Question: I have requirement to sort group summary field.
Ex. I have 3 columns in the grid.
Step 1 : I have group by Id by dragging the Id column in Group by area.
Step 2: Add Sum,Count,Average on column.
Now i want to sort sum or count or average by clicking on that ,so that the whole grouped is sorted by sum like 100,200,300.
please help

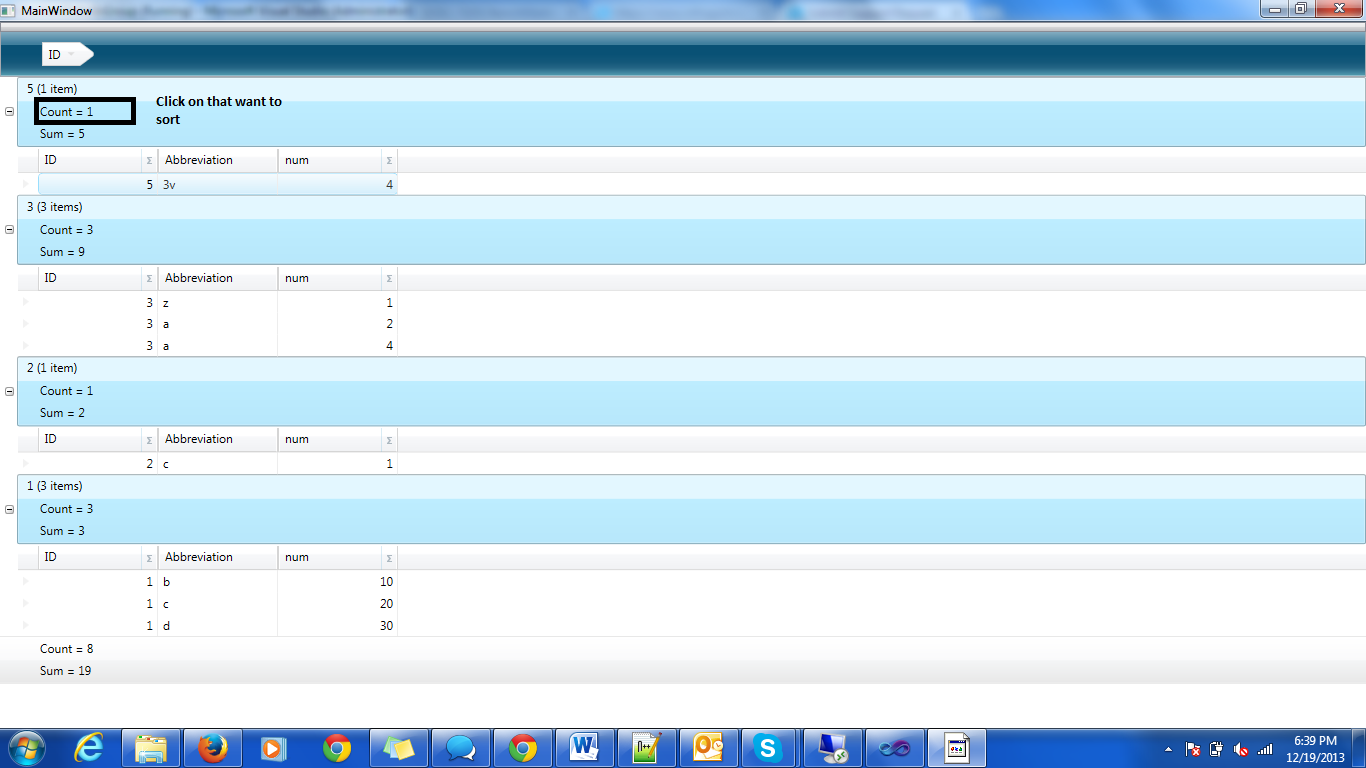
Answer: The sort order is controlled by the GroupByComparer of the FieldSettings class and this can be accomplished by creating a custom IComparer for the field that is grouped. Note that grouping is actually also a sort so I am going to assume that you still want the default sort to happen when the column is first grouped.
In the following example group by records can be sorted by a single summary result when it is clicked on. This was accomplished by using a custom IComparer for the groups that sorts by the value of the tag if it is set and if not set falls back to the value of the group by record:
'''
public class SummarySortComparer : IComparer
{
public int Compare(object x, object y)
{
GroupByRecord xRecord = x as GroupByRecord;
GroupByRecord yRecord = y as GroupByRecord;
IComparable xValue = xRecord.Value as IComparable;
object yValue = yRecord.Value;
if (xRecord.Tag != null)
{
xValue = xRecord.Tag as IComparable;
yValue = yRecord.Tag;
}
return xValue.CompareTo(yValue);
}
}
'''
This is set on the grid using the following:
'''
this.XamDataGrid1.FieldSettings.GroupByComparer = new SummarySortComparer();
'''
Use the PreviewMouseLeftButtonDown of the grid to get the summary that was clicked on if there was one and set the tag of the group by records to be the value of that summary and refresh the sort of the grid:
'''
void XamDataGrid1_PreviewMouseLeftButtonDown(object sender, MouseButtonEventArgs e)
{
SummaryResultPresenter summaryResultPresenter =
Utilities.GetAncestorFromType(e.OriginalSource as DependencyObject, typeof (SummaryResultPresenter), false) as
SummaryResultPresenter;
if (summaryResultPresenter != null)
{
GroupBySummariesPresenter groupBySummariesPresenter =
Utilities.GetAncestorFromType(summaryResultPresenter,
typeof(GroupBySummariesPresenter), false) as GroupBySummariesPresenter;
if (groupBySummariesPresenter != null)
{
SummaryResult summaryResult = summaryResultPresenter.SummaryResult;
int summaryResultIndex = summaryResult.ParentCollection.IndexOf(summaryResult);
foreach (GroupByRecord groupRecord in groupBySummariesPresenter.GroupByRecord.ParentCollection)
{
groupRecord.Tag = groupRecord.ChildRecords.SummaryResults[summaryResultIndex].Value;
}
this.XamDataGrid1.Records.RefreshSort();
}
}
}
'''
Note that there are a few limitations in this example in that I haven't implemented any way to clear what summary is sorted so that is something that if desired would still need to be implemented by you. I also didn't include logic to change the sort direction and used the direction that the field is currently sorted by so if you also want to update the direction this will need to be added as well.